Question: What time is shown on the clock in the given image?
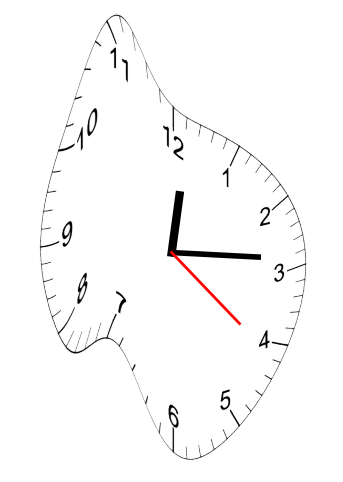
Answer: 12:14:21